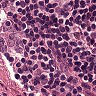
Metastatic tissue present: no